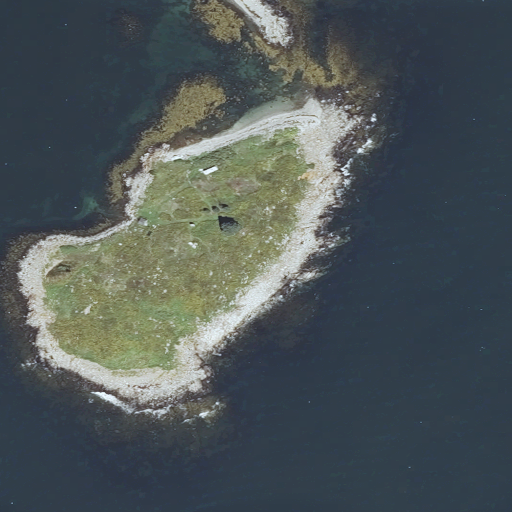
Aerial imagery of island in Maine named Bar Island containing open water, herbaceous wetlands, grassland, barren land, and woody wetlands